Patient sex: M
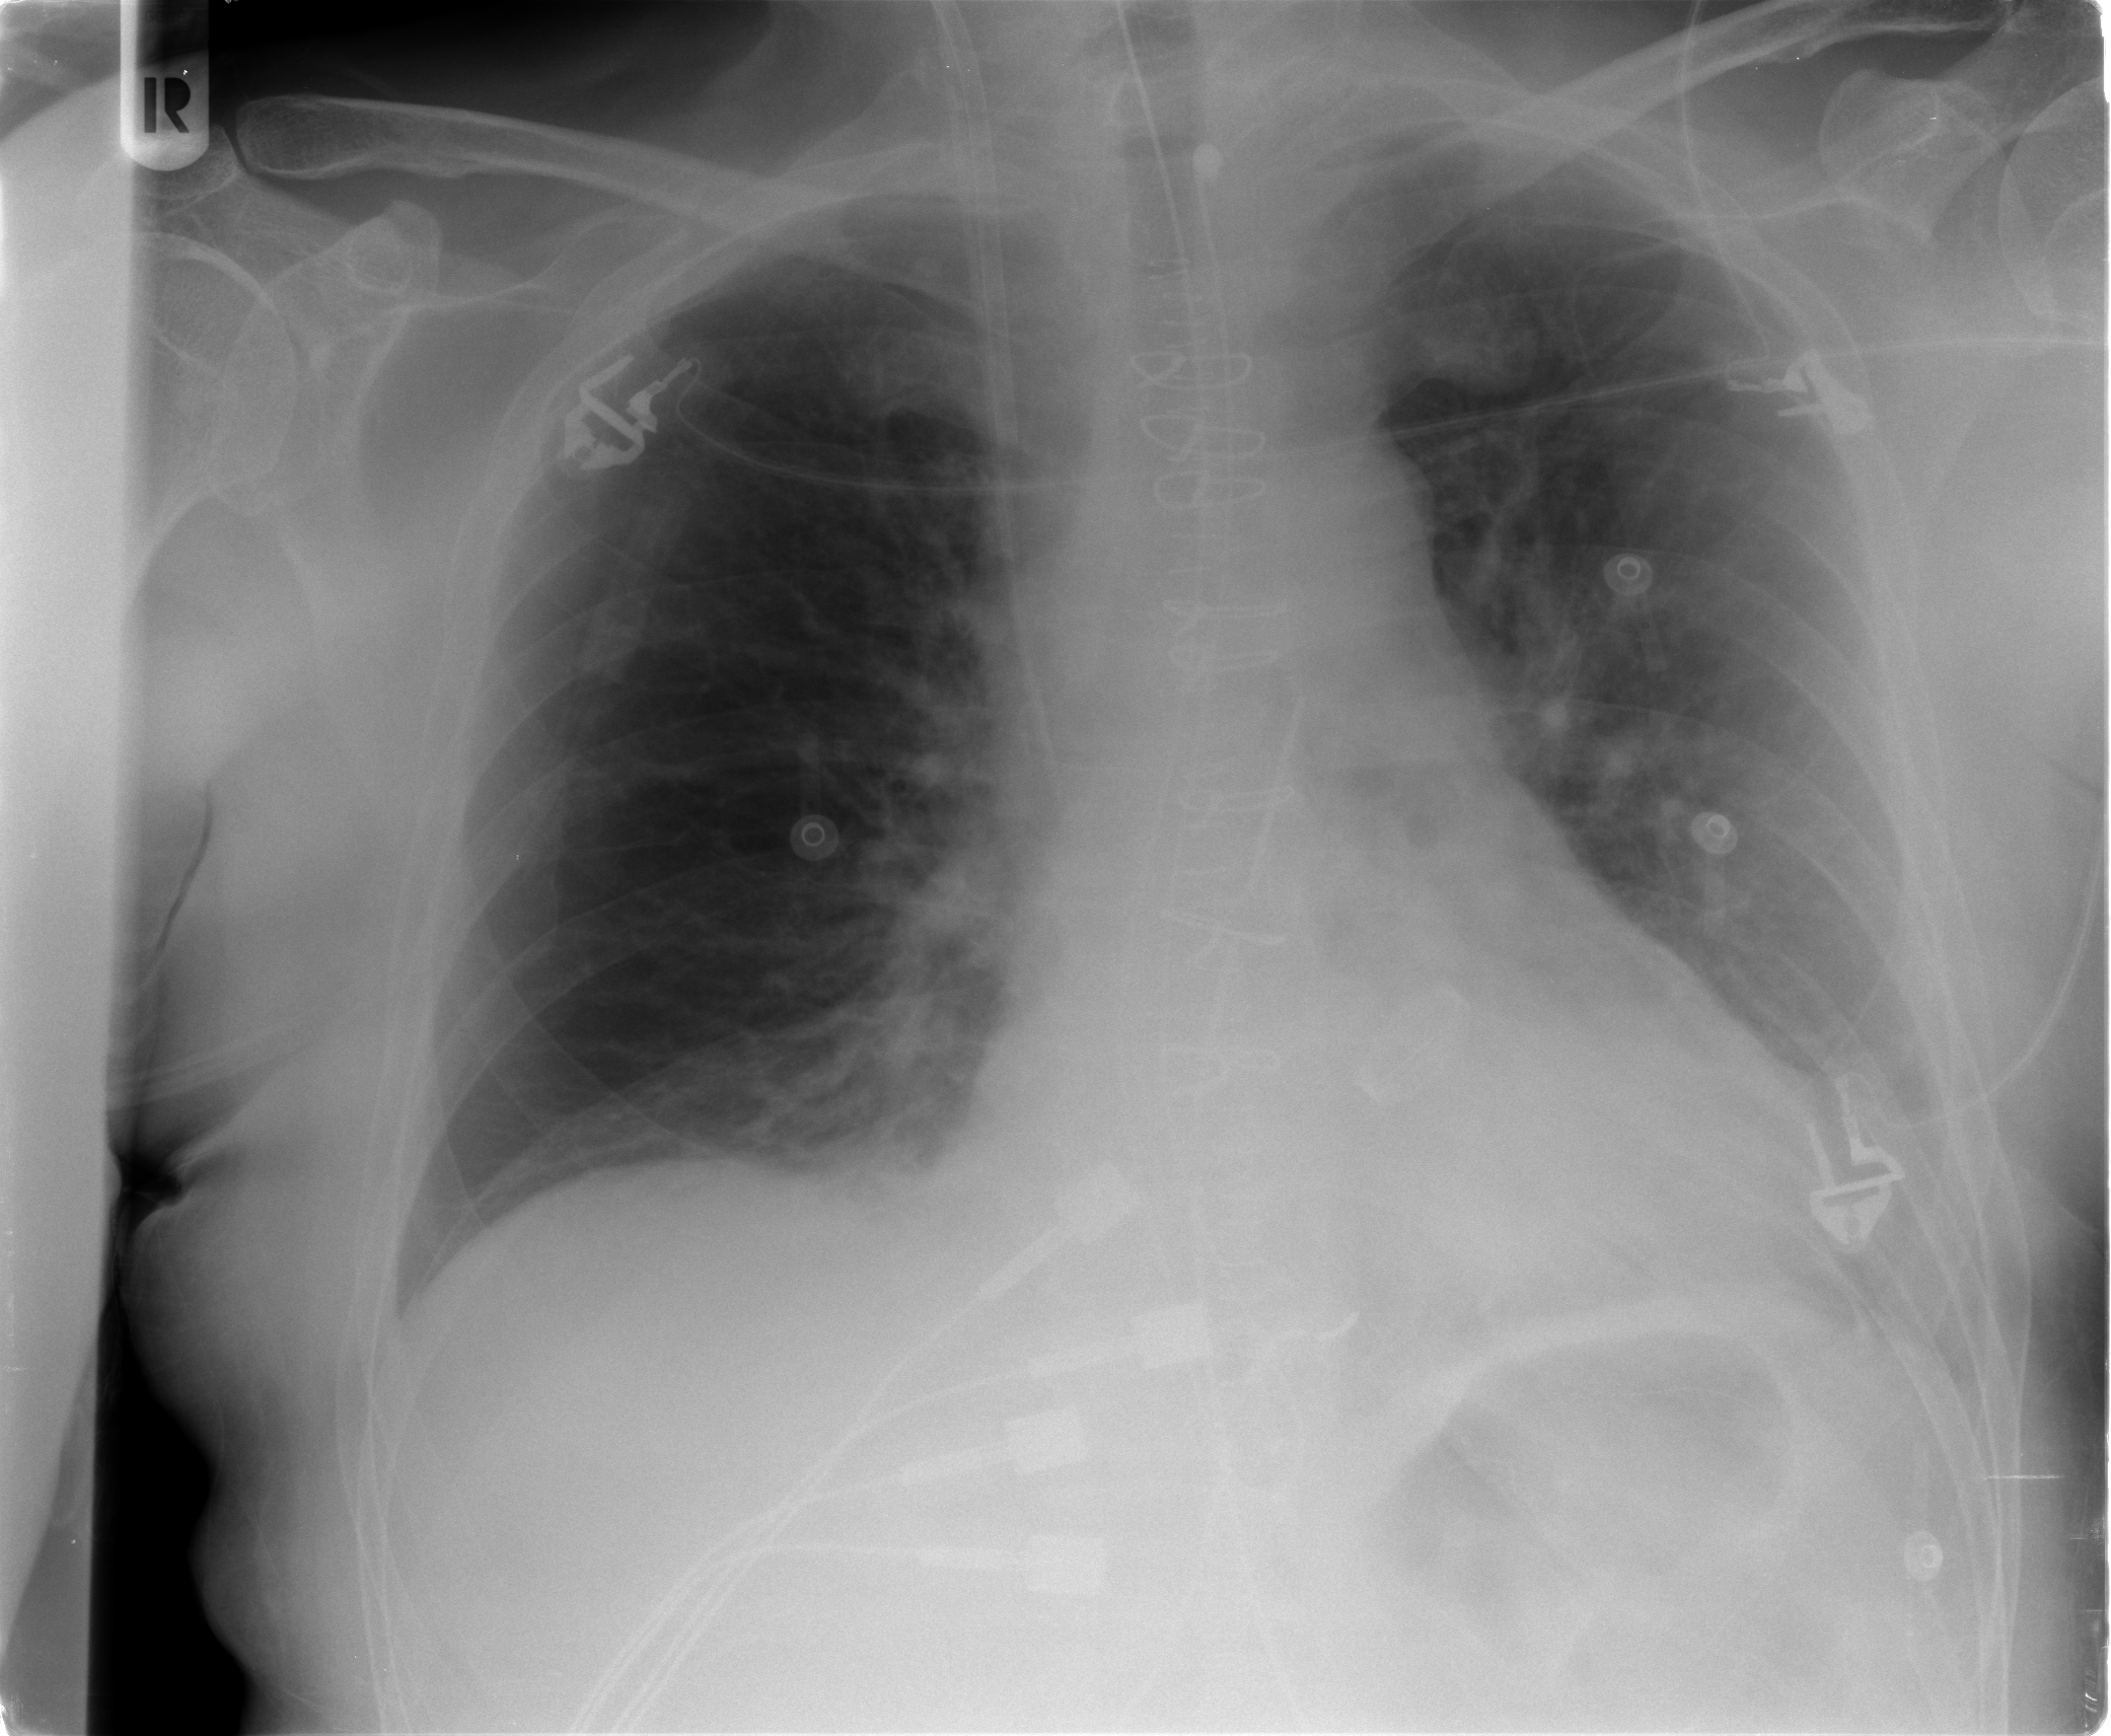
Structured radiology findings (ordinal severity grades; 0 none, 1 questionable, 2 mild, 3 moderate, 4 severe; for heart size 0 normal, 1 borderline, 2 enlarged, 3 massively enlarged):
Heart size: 0
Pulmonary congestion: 2
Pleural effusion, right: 0
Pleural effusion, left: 0
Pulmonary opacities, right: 0
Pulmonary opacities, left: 0
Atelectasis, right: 0
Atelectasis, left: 0